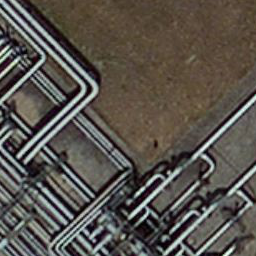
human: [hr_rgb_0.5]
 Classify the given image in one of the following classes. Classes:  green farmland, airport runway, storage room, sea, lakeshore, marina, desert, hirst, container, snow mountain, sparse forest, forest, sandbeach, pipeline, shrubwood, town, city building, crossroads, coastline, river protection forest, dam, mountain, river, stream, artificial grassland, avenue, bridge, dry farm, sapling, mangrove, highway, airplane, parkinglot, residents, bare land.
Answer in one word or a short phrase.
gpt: pipeline